Question: I have some code:
'''
<section class="header">
<img src="http://hsto.org/getpro/tmtm-sb/megapost/110/39f/2e2/11039f2e2b5678a644a57a75ec6daa16.jpg" alt=""/>
<div class="middle-text">
vertical-align middle text by image height
</div>
</section>
'''
I am trying to make a section which has a responsive image any height. I want it's parent have the same height.
Middle text .
img .
Look what I want this image

Sass like this
'''
section.header
position: relative
background-size: cover
overflow: hidden
z-index: 2
img
max-width: 100%
.middle-text
height: auto
display: table
.inside
display: table-cell
vertical-align: middle
'''
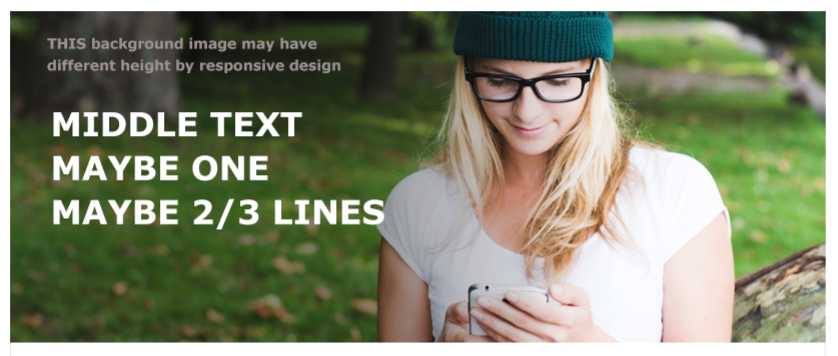
Answer: I'd do it something like this with a little more markup:
'''
<section class="header">
<img src="http://hsto.org/getpro/tmtm-sb/megapost/110/39f/2e2/11039f2e2b5678a644a57a75ec6daa16.jpg" alt=""/>
<div class="middle-text">
<div class="middle-text__table">
<div class="middle-text-table__inner">
vertical-align middle text by image height
</div>
</div>
</div>
</section>
.header {
position: relative;
}
.header > img {
width: 100%;
height: auto;
}
.middle-text {
position: absolute;
top: 0; right: 0; bottom: 0; left: 0;
}
.middle-text__table {
display: table;
width: 100%;
height: 100%;
}
.middle-text-table__inner {
display: table-cell;
vertical-align: middle;
}
'''
jsFiddle: <URL>